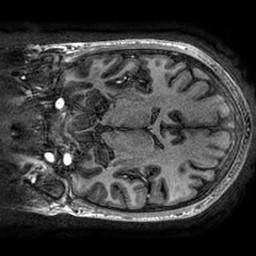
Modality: T1w
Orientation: coronal
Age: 22
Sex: male
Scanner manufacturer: ge
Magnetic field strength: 3 T
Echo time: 0.002736 s